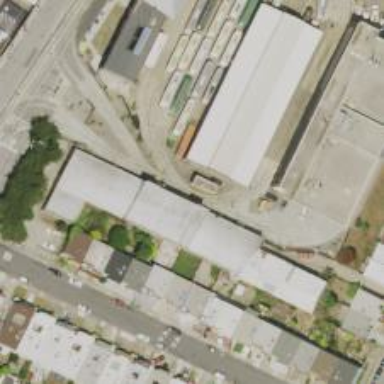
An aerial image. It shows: Light rail service yard with electrified contact lines.